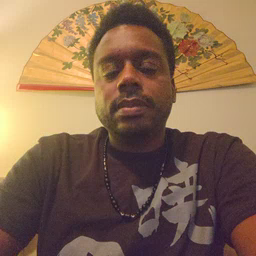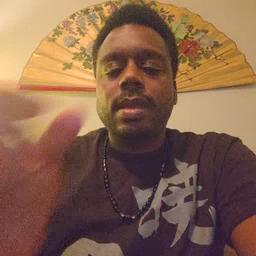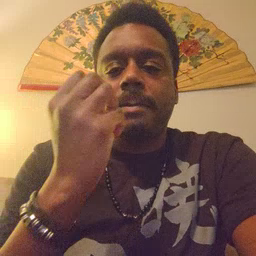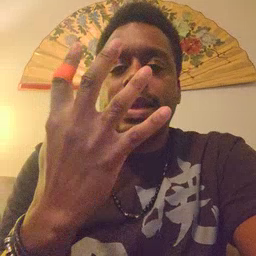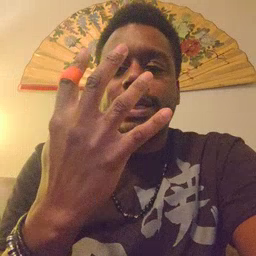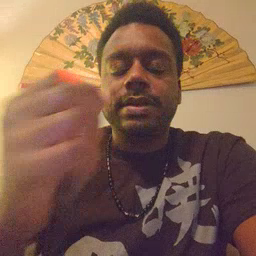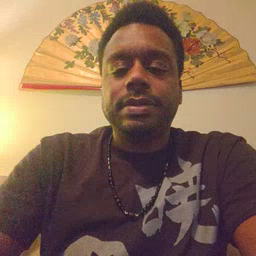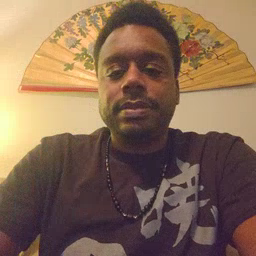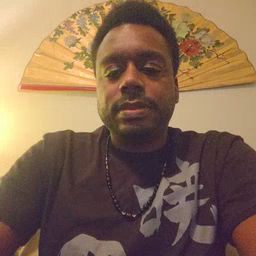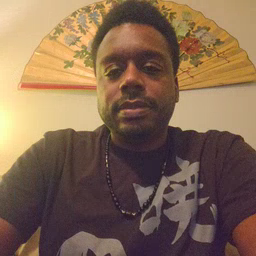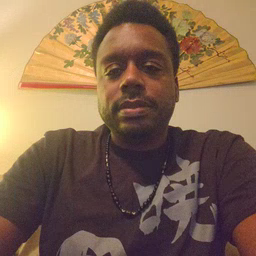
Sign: many